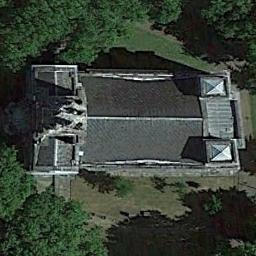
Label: church